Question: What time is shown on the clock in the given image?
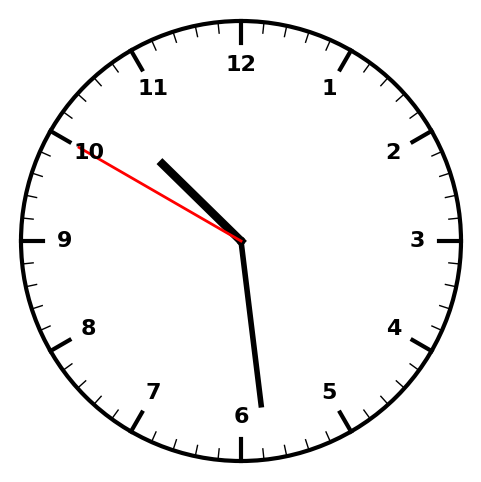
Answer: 10:28:50